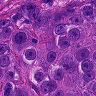
Metastatic tissue present: yes